Question: I am stuck on a problem, I am using a very basic RTE to get user input, and trimming the garbage from the string, when that is posted using the functions provided with RTE. I am using <URL>
After user submits the data, I parse it with PHP and remove the unwanted content. Most of the users are Linux / Mac users, and they usually copy content from emails/word documents and paste that in RTE, causing lots of garbage.
We also need to allow all the UTF8 chars from any language.
Saying all this, please check this image

As you can see, in the color notes there is not special char visible, and if I copy this from MYSQL and paste it any where, there will be no garbage. But if I turn the values to HEX you can see, a strange char is there. Highlighted with yellow.
Is there any way to filter these kind of issues. It is causing my PDF generation script to stop working
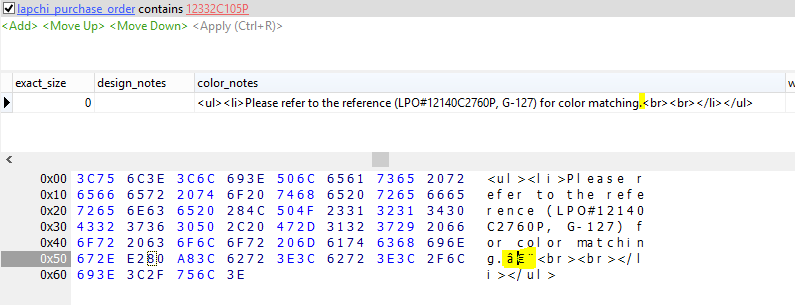
Answer: That is not "garbage", it's the Line Separator character <URL> encoded in UTF-8. It only looks like garbage if you interpret it in ASCII/Latin-1, the way everything looks like garbage when interpreted with the wrong character set. There's nothing as such to remove. If you decide that you want to remove certain superfluous characters, feel free to do so. But they're part of the original content and they're not "wrong" per se, so there's no general advice to give here.
If your PDF generator chokes on it, figure out why. Maybe it's just generally not handling Unicode correctly, in which case you need to fix that if you want to support Unicode with it. If it does have specific characters it chokes on (which would be weird), then you need to figure out what these characters are exactly and strip them.